Field crop: tomato
Growth stage: 1
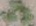
Species: solanum